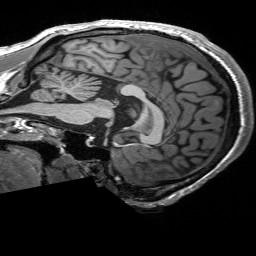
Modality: T1w
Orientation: sagittal
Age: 25
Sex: male
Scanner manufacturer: siemens
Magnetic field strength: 3 T
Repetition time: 2.53 s
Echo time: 0.00227 s